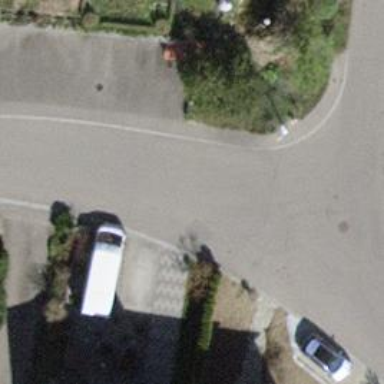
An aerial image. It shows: Post box.